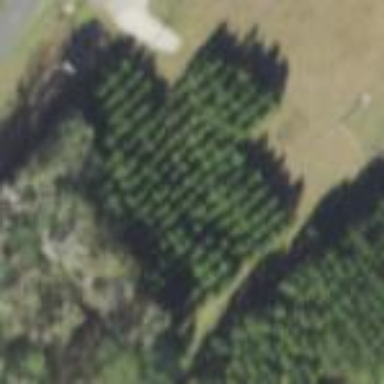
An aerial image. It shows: Plant nursery with trees.